Question: I want to enter a telnet session to memcached server. Then I want to check stats and quit.
Here is my .travis.yml file:
'''
language: c
compiler: gcc
before_install:
- sudo apt-get install libmemcached-dev
- sudo apt-get install memcached
- sudo apt-get install libevent-dev
script:
- cd TEST
- memcached -d -u travis -m 128 -p 11211 127.0.0.1
- chmod +x run_script
- telnet localhost 11211
after_success:
- stats
- quit
'''
However the "stats" and "quit" commands are never executed. No matter what I do.

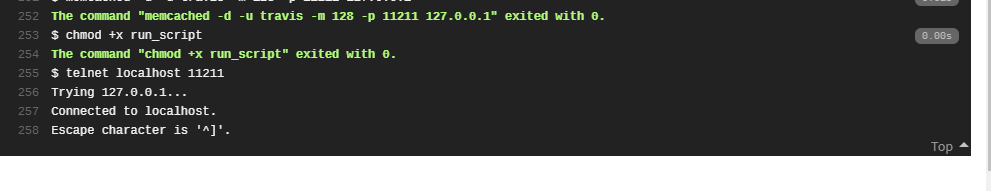
Answer: The telnet session does not end, so the 'script' step never finished, and the 'after_success' does not happen.
The telnet commands need to happen inside of the telnet session. You can use need something like the following "heredoc", to put either in the 'script' or 'after_success' phase:
'''
- telnet localhost 11211 <<-EOF
stats
quit
EOF
'''